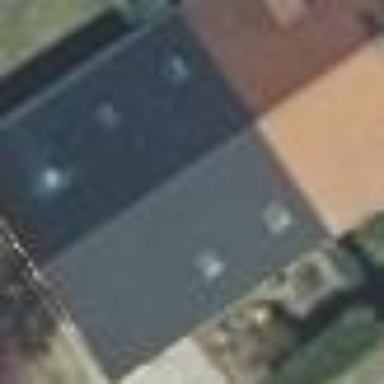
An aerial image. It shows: Black house with gabled roof oriented along the structure.